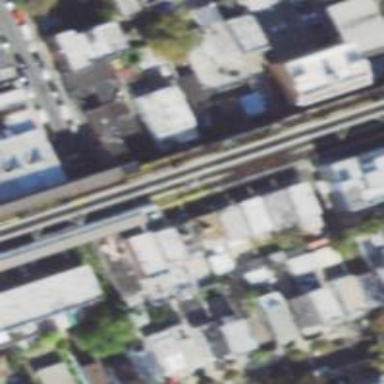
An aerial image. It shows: Bridge over electrified rail tracks leading to service yard.